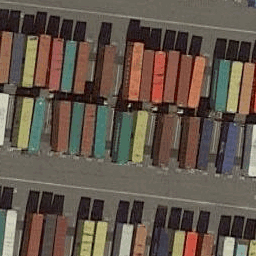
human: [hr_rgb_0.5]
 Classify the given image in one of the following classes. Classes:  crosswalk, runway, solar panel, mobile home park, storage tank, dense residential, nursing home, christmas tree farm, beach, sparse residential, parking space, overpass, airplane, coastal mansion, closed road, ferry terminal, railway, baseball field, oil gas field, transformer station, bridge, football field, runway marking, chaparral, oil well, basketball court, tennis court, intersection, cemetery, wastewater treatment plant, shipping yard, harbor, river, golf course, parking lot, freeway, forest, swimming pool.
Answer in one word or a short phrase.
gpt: shipping yard